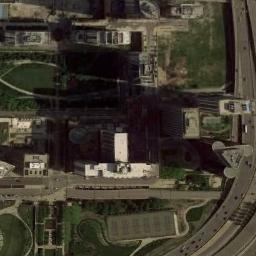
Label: commercial_area